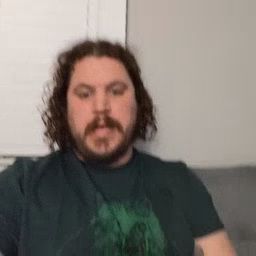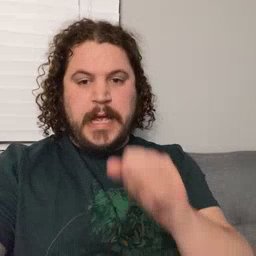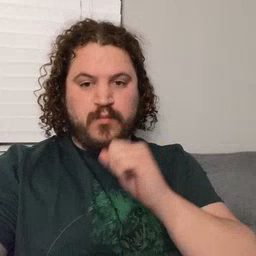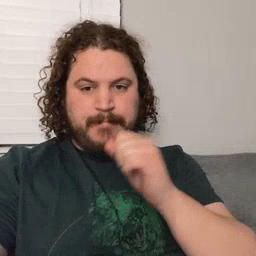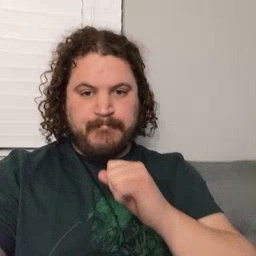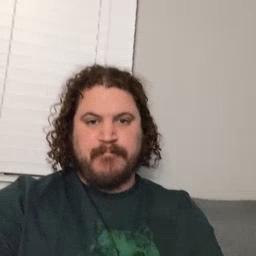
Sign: icecream